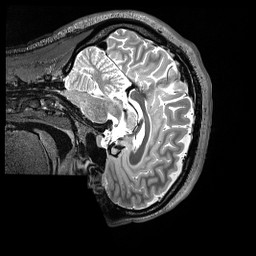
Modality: T2w
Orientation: sagittal
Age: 27
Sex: male
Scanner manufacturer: siemens
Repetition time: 3.2 s